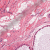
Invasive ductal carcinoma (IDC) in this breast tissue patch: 0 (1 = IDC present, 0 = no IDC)